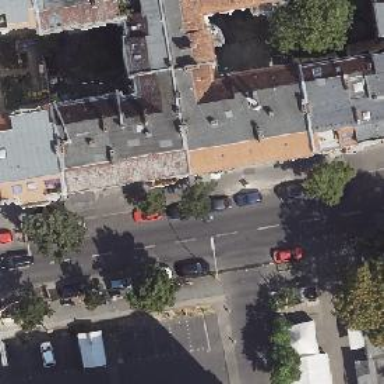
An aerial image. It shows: Café.